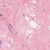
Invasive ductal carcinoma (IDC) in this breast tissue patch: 1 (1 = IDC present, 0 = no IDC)